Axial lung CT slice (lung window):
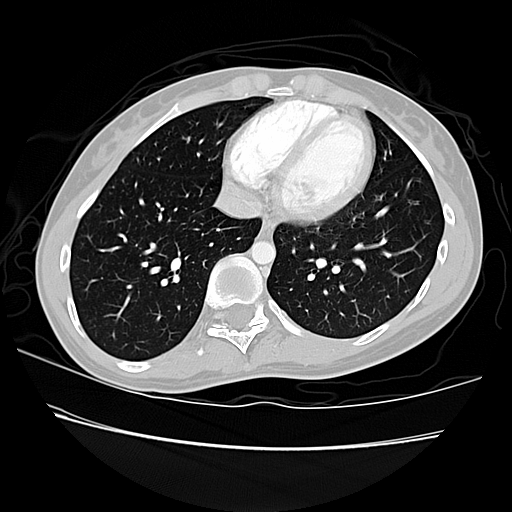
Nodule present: no